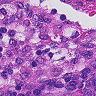
Metastatic tissue present: no